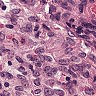
Metastatic tissue present: no